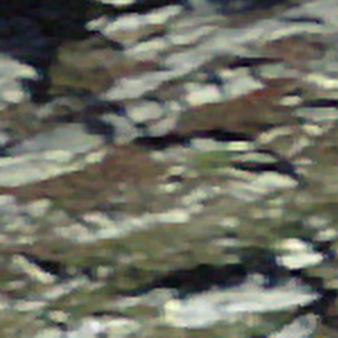
Label: other